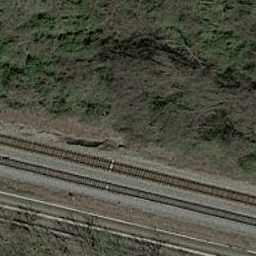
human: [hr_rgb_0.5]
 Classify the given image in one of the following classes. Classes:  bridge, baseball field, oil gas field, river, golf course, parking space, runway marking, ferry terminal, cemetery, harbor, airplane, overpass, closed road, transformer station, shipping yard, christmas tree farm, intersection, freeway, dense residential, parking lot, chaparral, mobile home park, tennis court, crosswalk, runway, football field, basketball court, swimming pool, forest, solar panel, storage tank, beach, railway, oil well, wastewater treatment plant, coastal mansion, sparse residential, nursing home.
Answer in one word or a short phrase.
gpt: railway